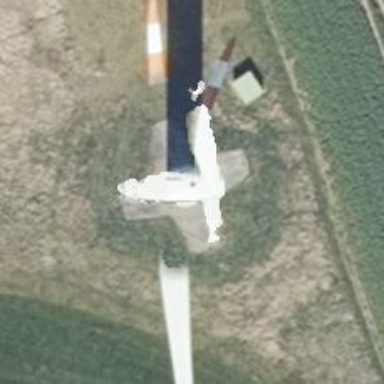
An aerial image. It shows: Wind generator powered by horizontal axis wind turbine.